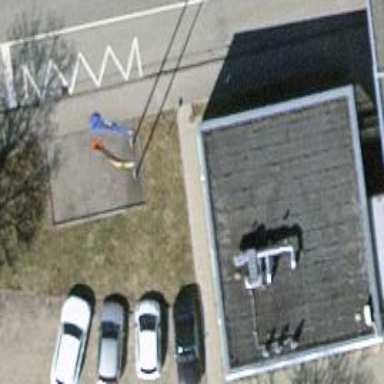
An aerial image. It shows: Flagpole which is man-made.